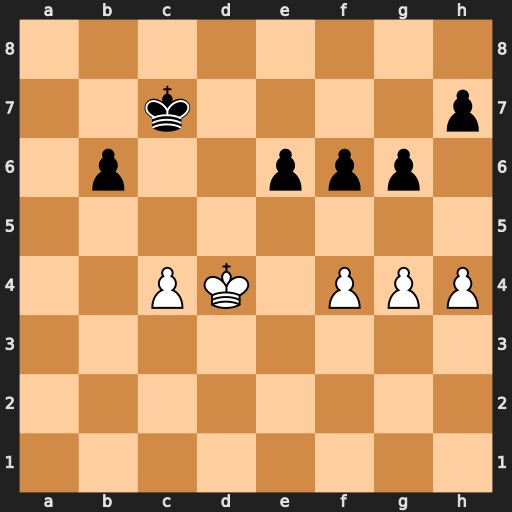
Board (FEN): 8/2k4p/1p2ppp1/8/2PK1PPP/8/8/8
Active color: w
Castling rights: -
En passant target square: -
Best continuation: g5 fxg5 hxg5